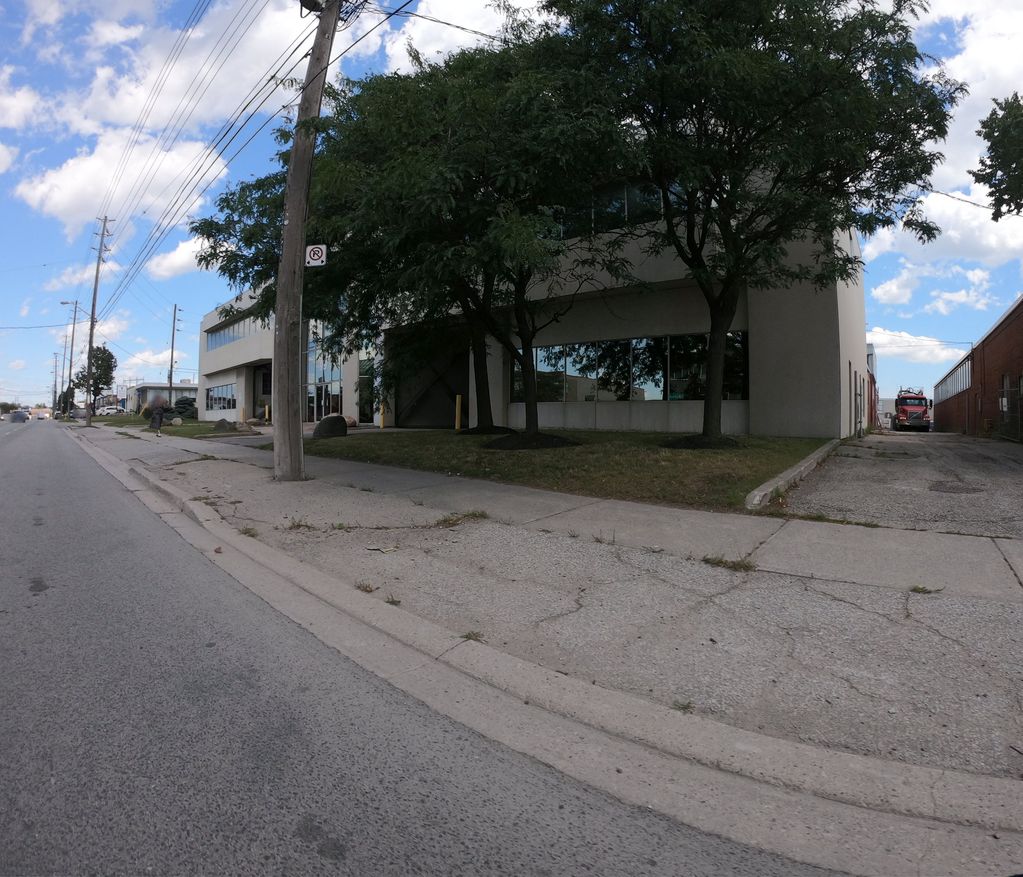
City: toronto